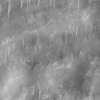
Atmospheric dust classification: not_dusty